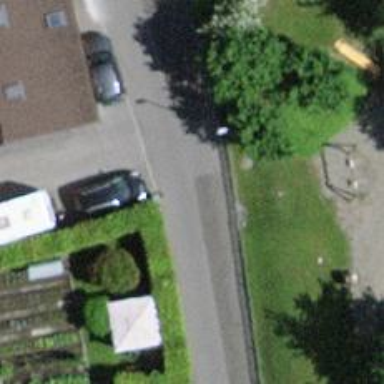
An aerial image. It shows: Residential road with asphalt surface.